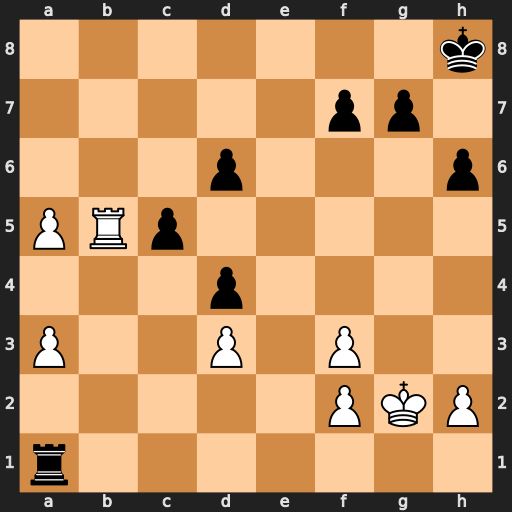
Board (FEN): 7k/5pp1/3p3p/PRp5/3p4/P2P1P2/5PKP/r7
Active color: w
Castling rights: -
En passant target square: -
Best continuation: Rb3 Kh7 a6 d5 a7